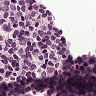
Metastatic tissue present: no